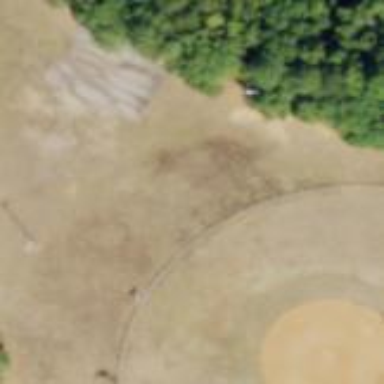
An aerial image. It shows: Baseball pitch for leisure and sports activities.